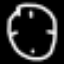
Label: clock